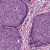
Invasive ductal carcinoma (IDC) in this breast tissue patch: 0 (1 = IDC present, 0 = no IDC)